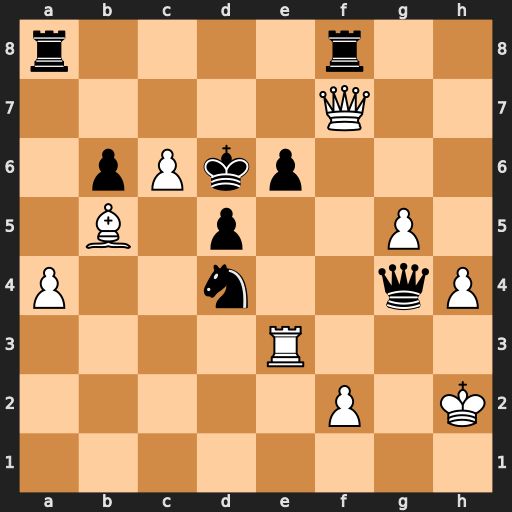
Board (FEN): r4r2/5Q2/1pPkp3/1B1p2P1/P2n2qP/4R3/5P1K/8
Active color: w
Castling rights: -
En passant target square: -
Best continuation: Qd7+ Kc5 Qe7#